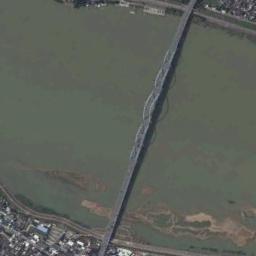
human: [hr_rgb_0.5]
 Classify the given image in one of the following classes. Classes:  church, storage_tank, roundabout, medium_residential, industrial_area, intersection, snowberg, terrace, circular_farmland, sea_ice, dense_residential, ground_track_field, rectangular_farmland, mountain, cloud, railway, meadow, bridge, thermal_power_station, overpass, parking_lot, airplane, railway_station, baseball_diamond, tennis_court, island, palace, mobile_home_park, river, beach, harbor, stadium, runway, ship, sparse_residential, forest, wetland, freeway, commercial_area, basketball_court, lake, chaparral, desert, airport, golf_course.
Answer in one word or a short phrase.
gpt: bridge